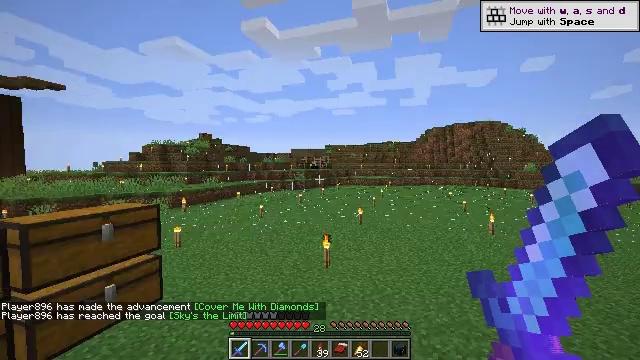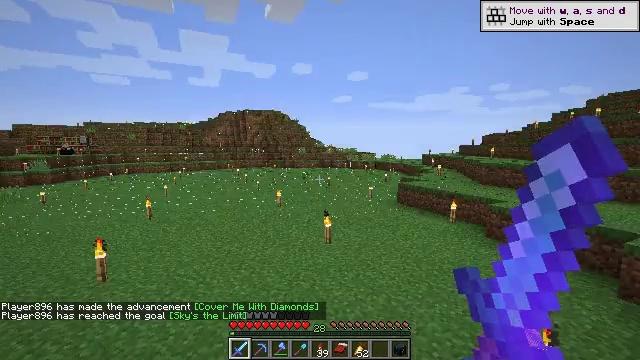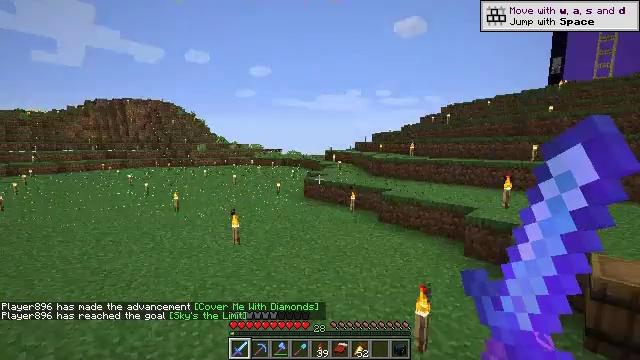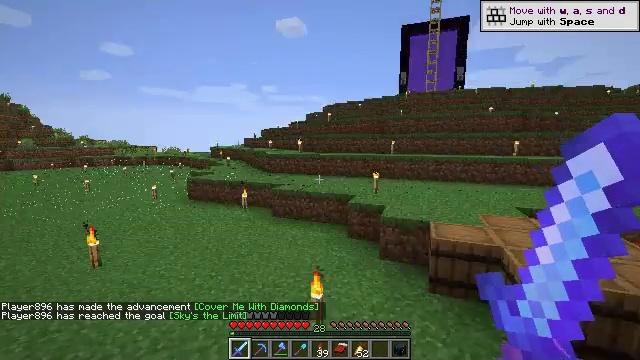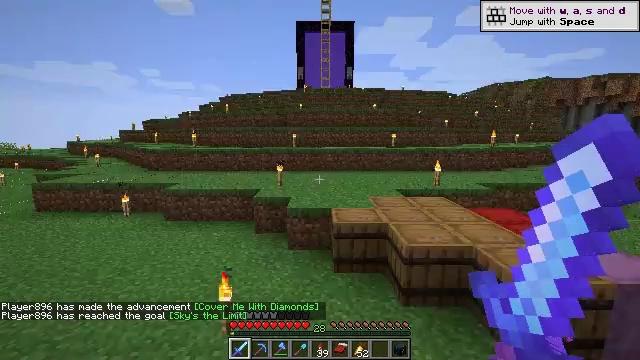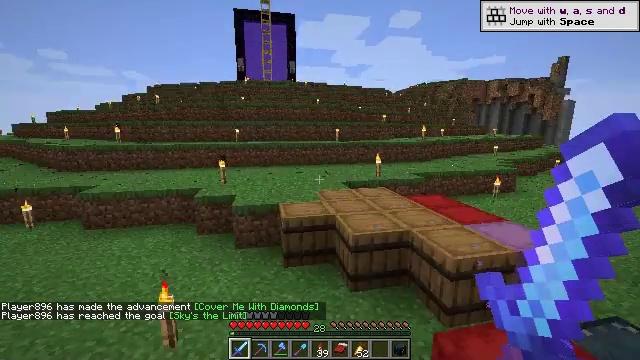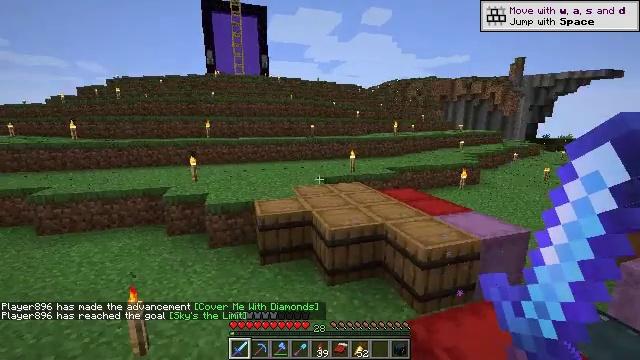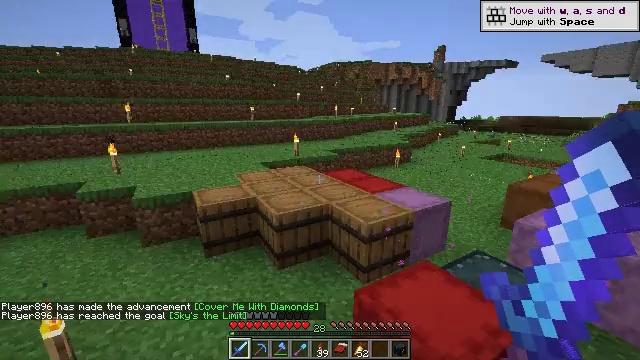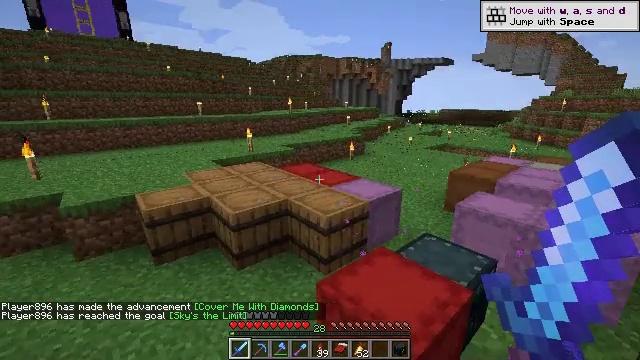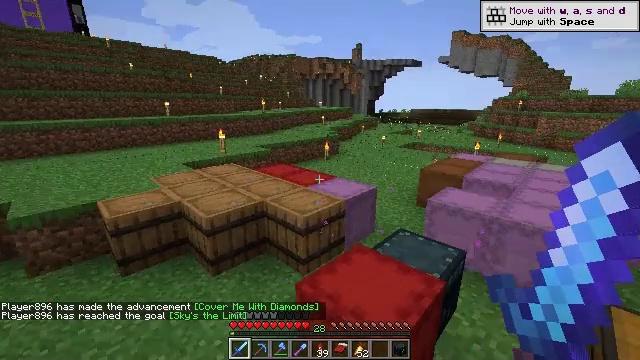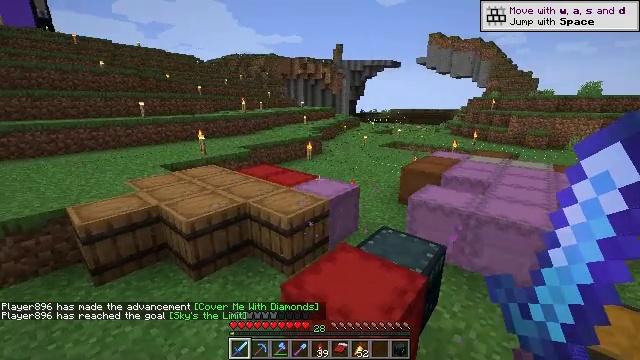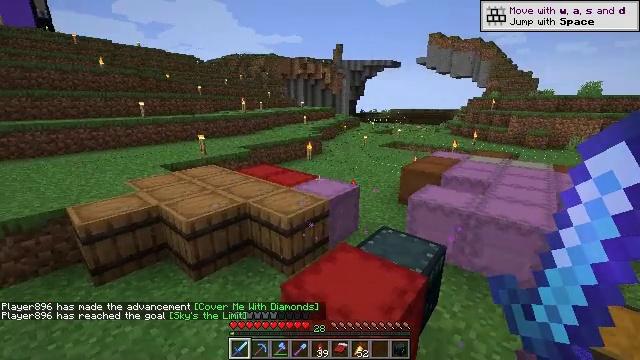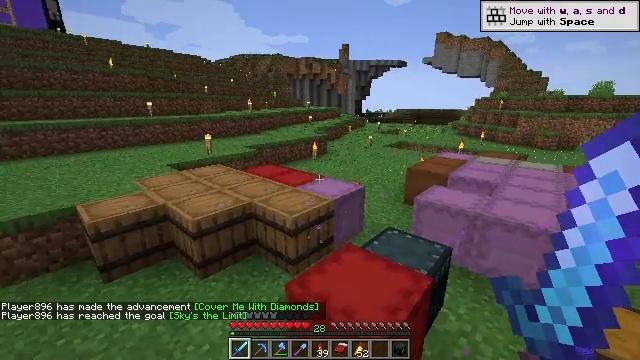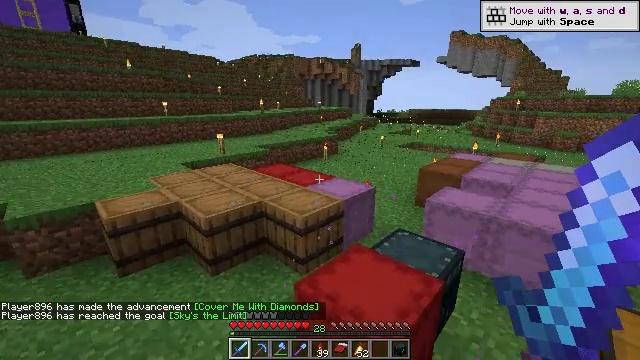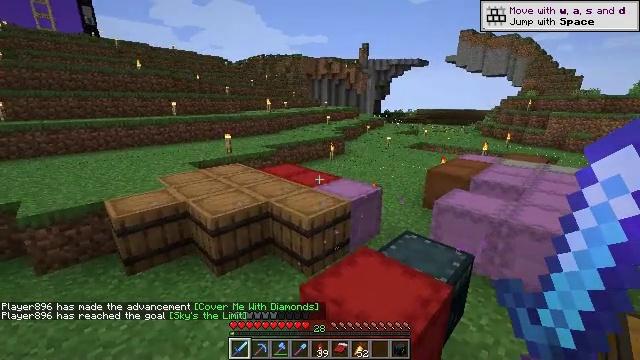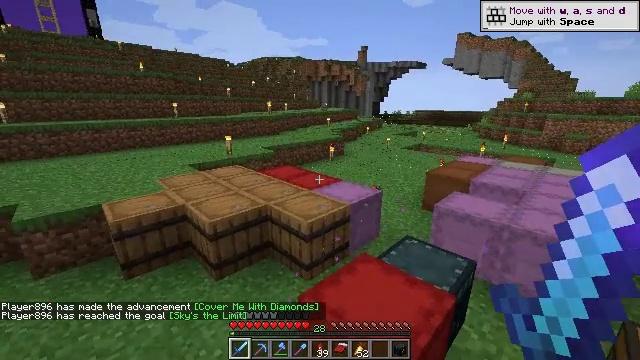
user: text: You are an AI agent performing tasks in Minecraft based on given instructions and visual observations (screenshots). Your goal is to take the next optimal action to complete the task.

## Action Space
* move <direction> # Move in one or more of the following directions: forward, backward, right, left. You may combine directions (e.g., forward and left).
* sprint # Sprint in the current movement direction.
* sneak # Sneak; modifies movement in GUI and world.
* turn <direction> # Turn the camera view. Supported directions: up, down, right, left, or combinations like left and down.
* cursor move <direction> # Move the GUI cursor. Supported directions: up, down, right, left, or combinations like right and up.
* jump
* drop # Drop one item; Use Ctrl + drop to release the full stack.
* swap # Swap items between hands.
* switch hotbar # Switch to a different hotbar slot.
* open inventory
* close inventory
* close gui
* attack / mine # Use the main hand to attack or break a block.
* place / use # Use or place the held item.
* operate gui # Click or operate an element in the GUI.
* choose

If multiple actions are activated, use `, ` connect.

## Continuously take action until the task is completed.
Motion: motion action
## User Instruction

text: Kill enemies.
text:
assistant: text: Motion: turn right and down
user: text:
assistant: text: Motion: turn right
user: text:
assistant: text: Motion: turn right
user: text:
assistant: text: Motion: turn right and down
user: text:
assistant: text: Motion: turn right and down
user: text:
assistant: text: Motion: turn right
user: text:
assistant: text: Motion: turn right and down
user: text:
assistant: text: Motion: turn right and down
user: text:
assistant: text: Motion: turn right
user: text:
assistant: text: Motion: turn right
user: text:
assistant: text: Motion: no_op
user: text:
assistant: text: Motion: turn left
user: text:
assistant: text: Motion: turn left
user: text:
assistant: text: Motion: move forward, sprint, turn left
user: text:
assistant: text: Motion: move forward, sprint
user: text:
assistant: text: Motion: move forward, sprint, turn left
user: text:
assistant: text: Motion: move forward, sprint, turn left
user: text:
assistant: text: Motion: move forward, sprint, jump
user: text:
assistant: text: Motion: move forward, sprint, jump
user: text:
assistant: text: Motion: move forward, sprint, jump
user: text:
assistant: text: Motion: move forward, sprint, jump
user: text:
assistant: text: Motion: move forward, sprint, jump
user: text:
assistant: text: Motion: move forward, sprint, jump
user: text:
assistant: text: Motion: move forward, sprint, jump
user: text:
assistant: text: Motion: move forward, sprint
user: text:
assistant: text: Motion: move forward, sprint
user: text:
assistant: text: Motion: move forward, sprint, turn left
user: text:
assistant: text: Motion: move forward, sprint, turn left
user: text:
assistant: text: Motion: move forward, sprint, turn left and down
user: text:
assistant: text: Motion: move forward, sprint, turn left and down